Interaction volume radius: 5 \u00c5
Interaction volume height: 10 \u00c5
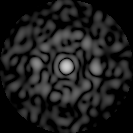
Disorder parameter: 0.8212